Question: My widget tree looks like this:
'''
showModalBottomSheet(... => WidgetTree()); // this symbolizes that I pass exactly what you can see below into the builder function
// WidgetTree
Row(
children: [
Text('some string') // if this string is long enough, it will overflow instead of displaying on a second line
]
);
'''

you can see the .
As you can see, the 'Text' does not expand over the next lines, like it does in other scenarios, but I get a 'RenderFlex OVERFLOWING' error.
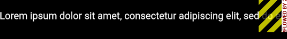
Answer: You can make use of the <URL> widget:
'''
// WidgetTree
Wrap(
children: [
Text('some string') // if this string is long enough, it will overflow instead of displaying on a second line
]
);
'''